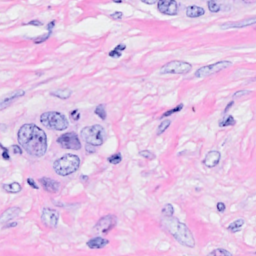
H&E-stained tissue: Breast